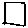
Label: square